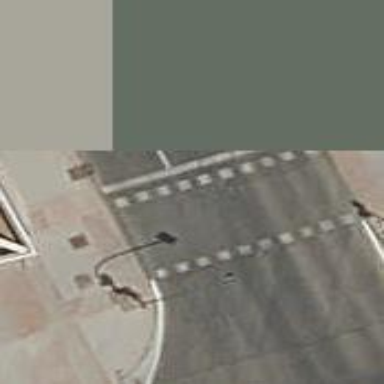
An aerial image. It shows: Crossing with traffic signals.